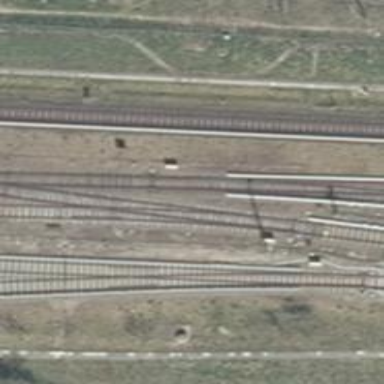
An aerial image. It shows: Rail line with bottom electrification.